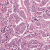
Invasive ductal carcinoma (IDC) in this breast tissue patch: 1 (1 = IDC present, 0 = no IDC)